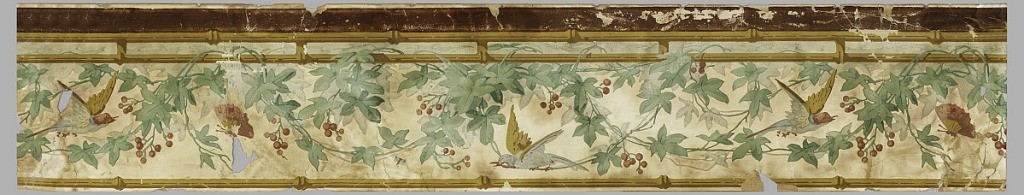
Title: Frieze
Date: ca. 1890
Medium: Wall-paper, printed in colours on cream field
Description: Trailing vine and leaf design forming loops in which bluebirds perch, printed in colors on cream field.